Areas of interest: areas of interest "Sport and cultural"
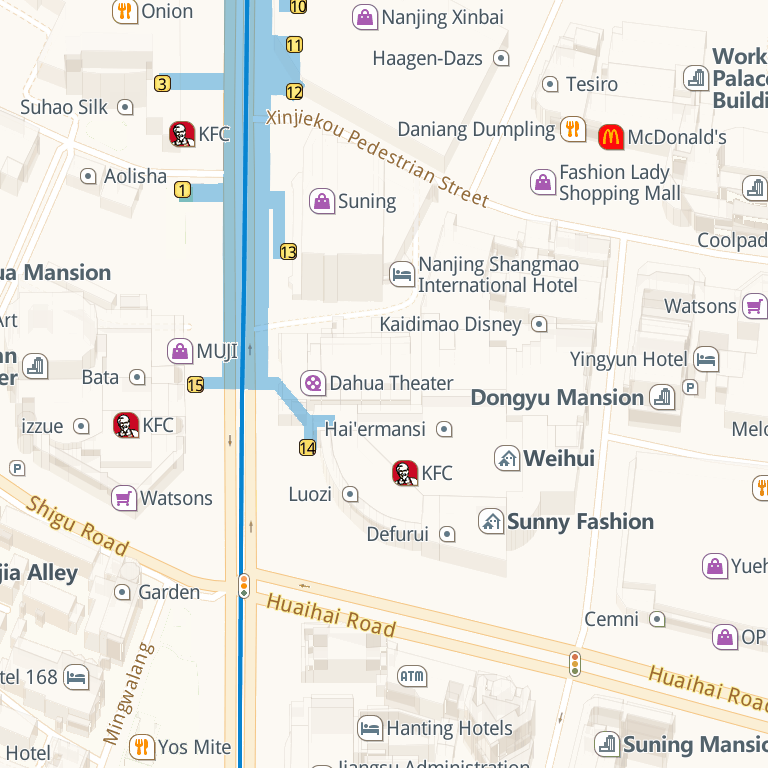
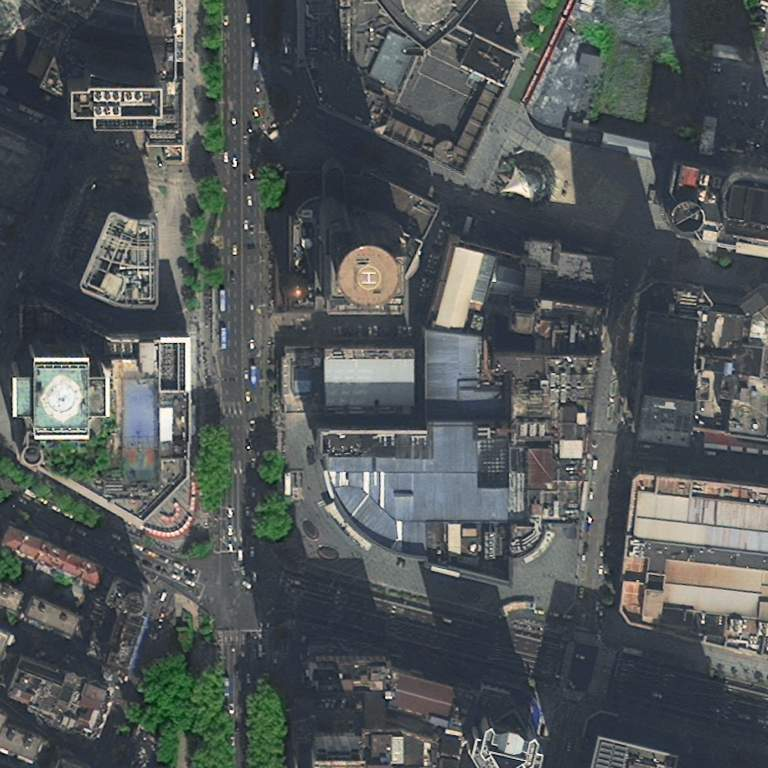